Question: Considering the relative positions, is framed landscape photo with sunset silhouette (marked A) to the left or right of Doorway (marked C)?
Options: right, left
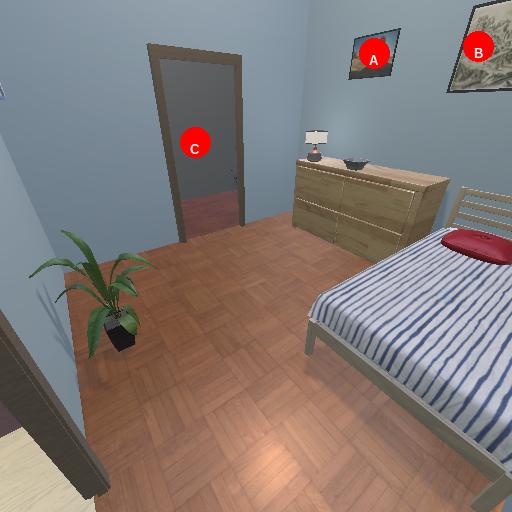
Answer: right